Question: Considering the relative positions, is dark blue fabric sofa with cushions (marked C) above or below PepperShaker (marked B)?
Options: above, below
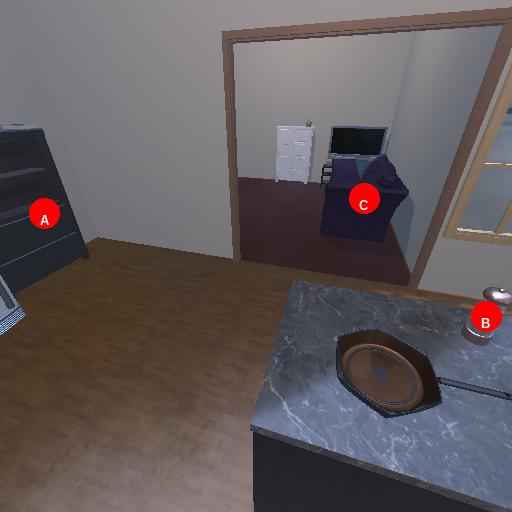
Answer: above